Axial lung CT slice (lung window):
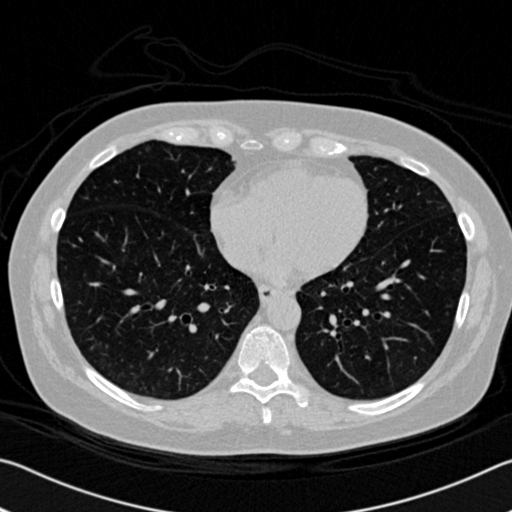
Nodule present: no